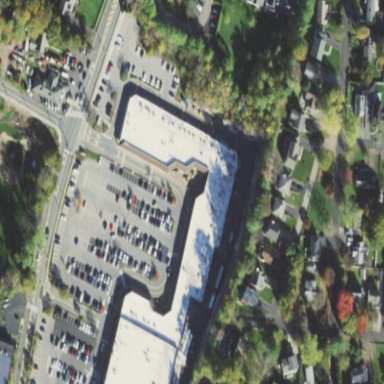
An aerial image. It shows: Retail area.